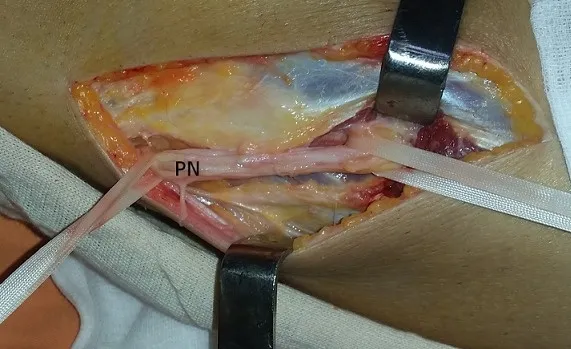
Intraoperative view of the peroneal nerve (PN) after cyst resection.
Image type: medical_photograph (other_medical_photograph)